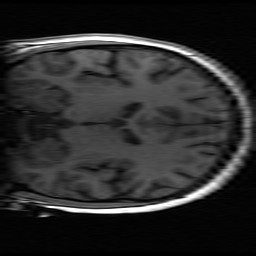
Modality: inplaneT1
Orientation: coronal